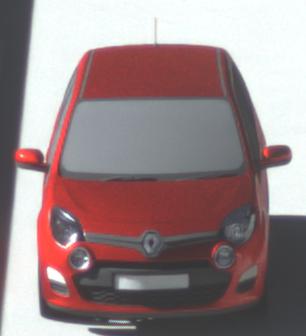
Make: Renault
Model: Twingo 1.2 LEV 16V 75
Detailed model: Twingo (II)
Model produced from: 2012/01
Model produced until: 2014/07
Doors: 3
Color: red
Road condition: dry road
Daytime: morning or afternoon
Contrast: high contrast